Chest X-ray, PA view. Patient: 5 years old, sex F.
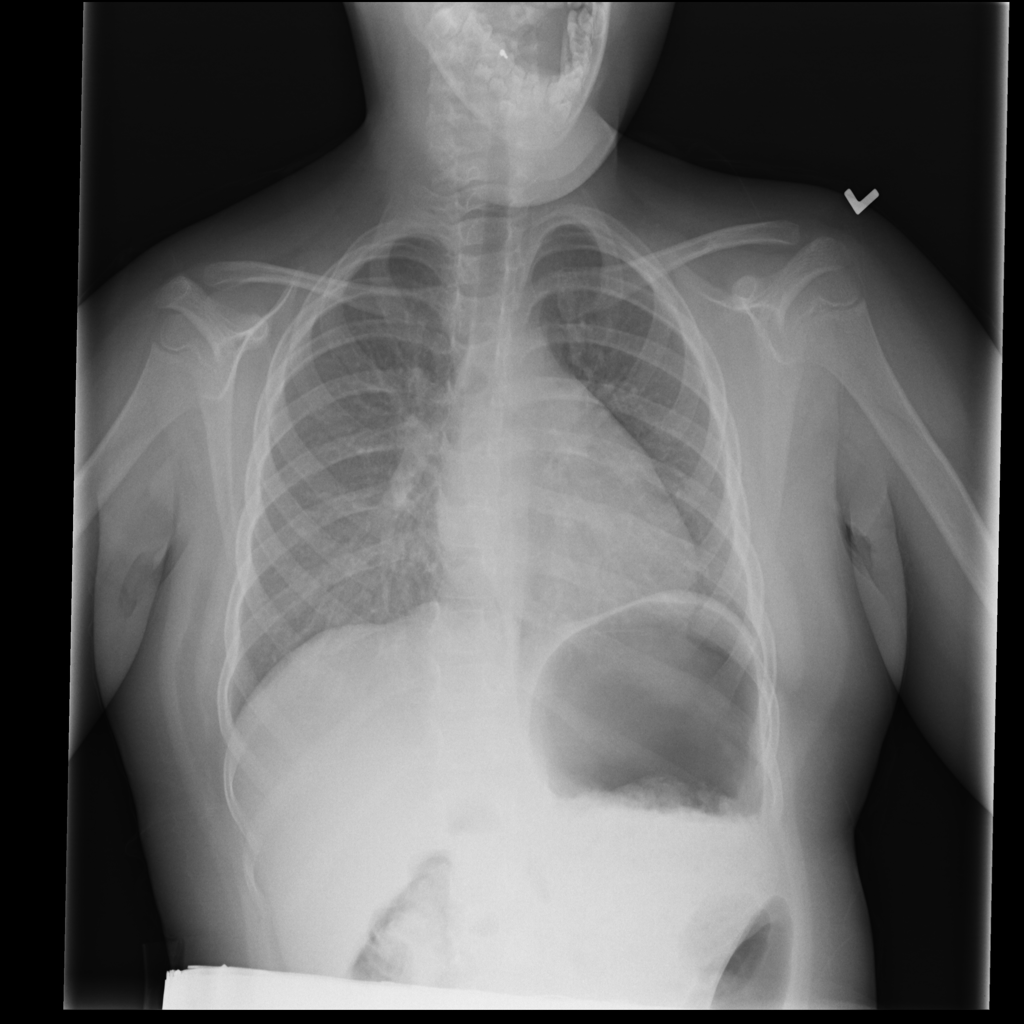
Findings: No Finding